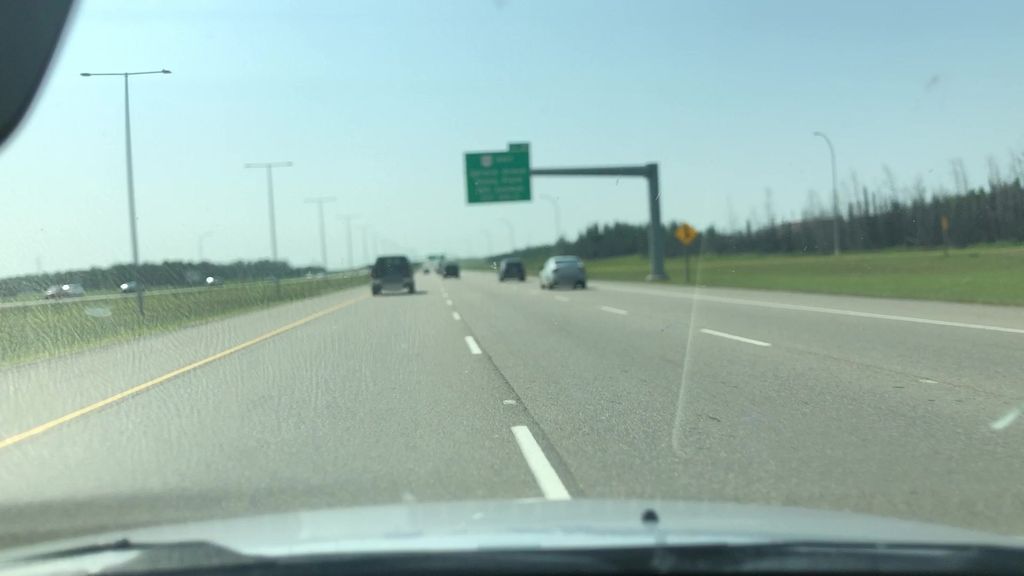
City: edmonton